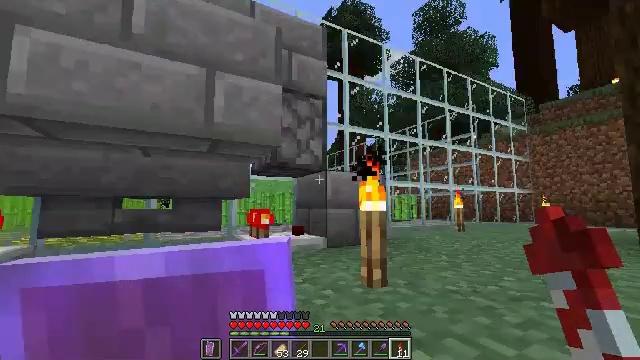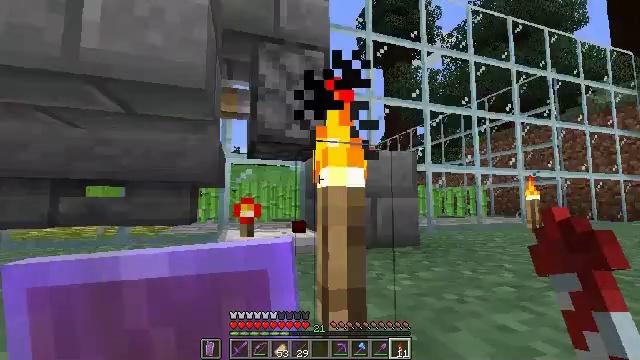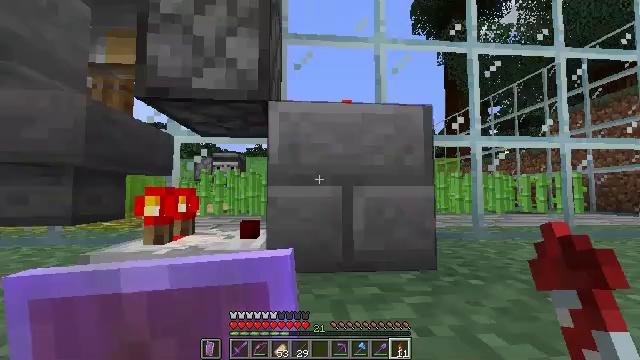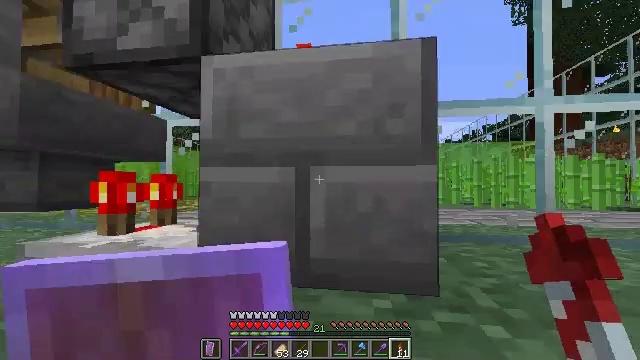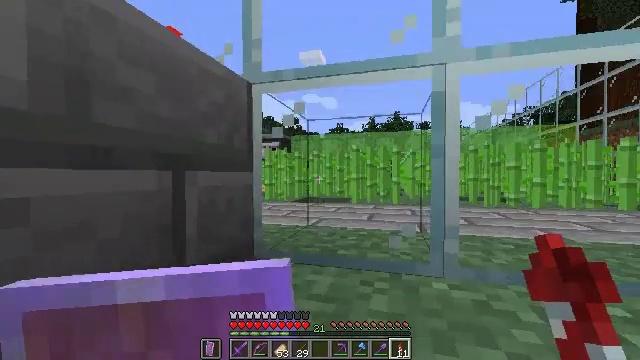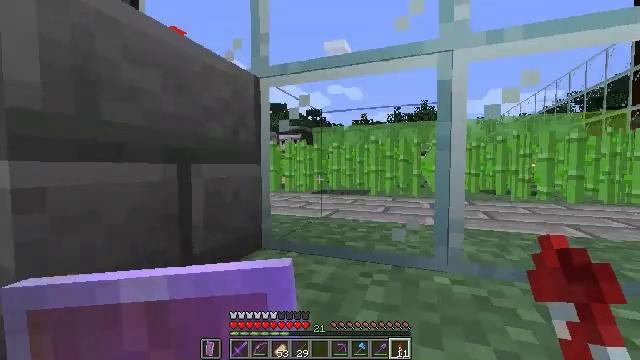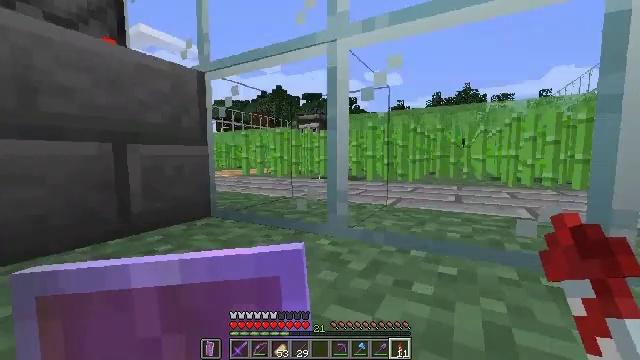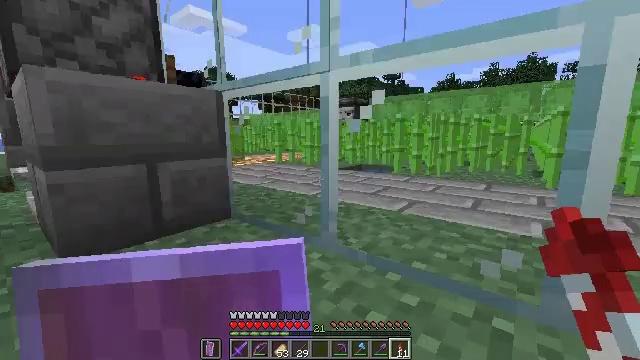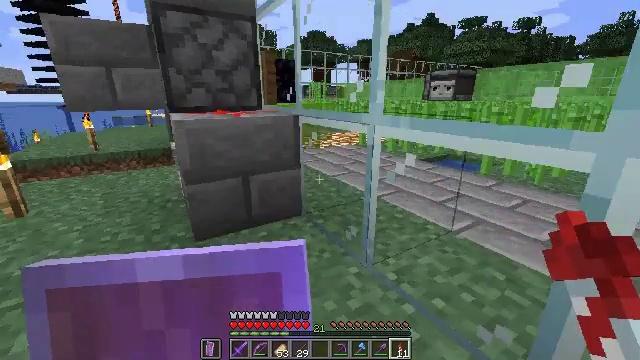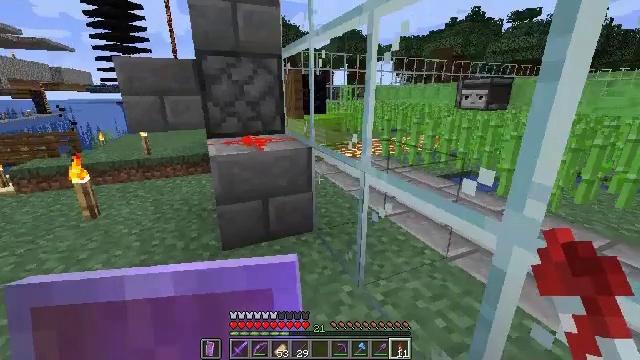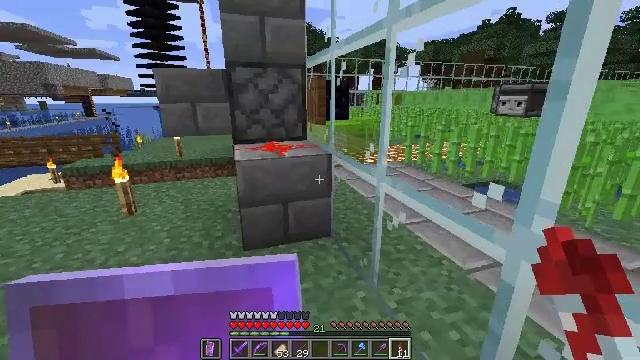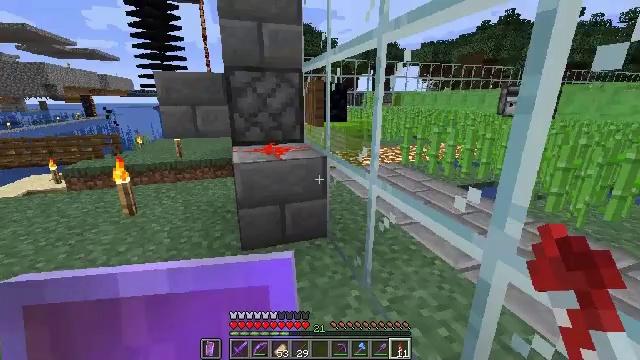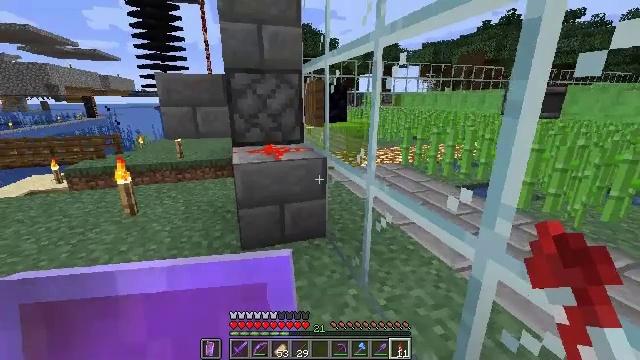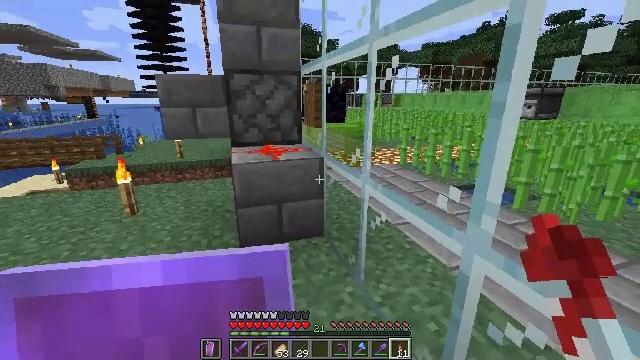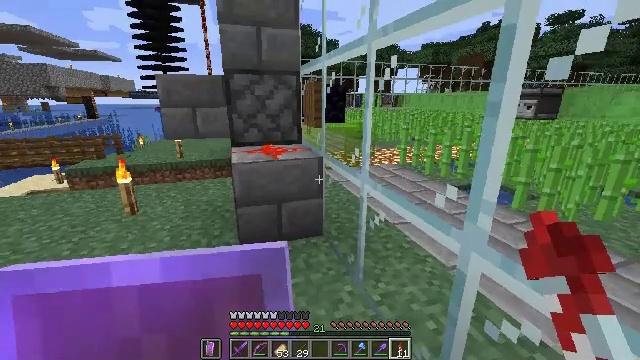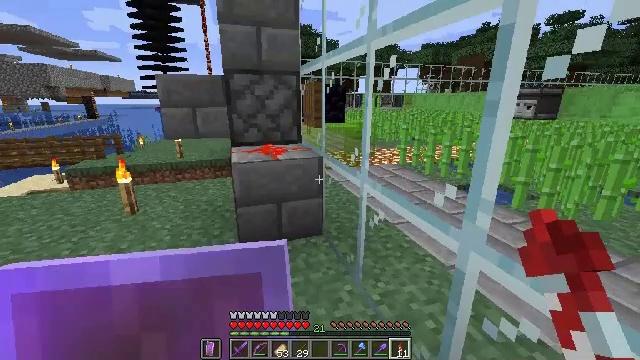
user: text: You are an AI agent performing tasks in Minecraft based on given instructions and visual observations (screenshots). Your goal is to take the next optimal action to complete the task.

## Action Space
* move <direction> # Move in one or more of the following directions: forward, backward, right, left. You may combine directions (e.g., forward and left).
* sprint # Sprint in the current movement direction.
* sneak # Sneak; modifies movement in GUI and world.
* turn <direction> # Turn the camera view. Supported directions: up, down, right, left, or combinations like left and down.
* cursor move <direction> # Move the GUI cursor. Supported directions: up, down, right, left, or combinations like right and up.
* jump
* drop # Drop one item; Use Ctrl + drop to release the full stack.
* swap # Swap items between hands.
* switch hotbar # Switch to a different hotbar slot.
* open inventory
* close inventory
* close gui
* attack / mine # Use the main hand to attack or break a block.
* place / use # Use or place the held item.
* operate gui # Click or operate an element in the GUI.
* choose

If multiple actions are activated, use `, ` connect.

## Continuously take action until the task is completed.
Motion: motion action
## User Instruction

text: Drop wheat seeds.
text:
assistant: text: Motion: turn left
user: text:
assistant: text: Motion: turn left and down
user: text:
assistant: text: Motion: turn left and down
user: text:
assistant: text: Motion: turn left and down
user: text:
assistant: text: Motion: turn left and down
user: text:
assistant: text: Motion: turn left and down
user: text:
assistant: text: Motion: turn left and down
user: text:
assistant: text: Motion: turn left and down
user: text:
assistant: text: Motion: turn left
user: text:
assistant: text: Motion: turn left
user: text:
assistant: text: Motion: no_op
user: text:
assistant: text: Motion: no_op
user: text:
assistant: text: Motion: no_op
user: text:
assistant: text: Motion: no_op
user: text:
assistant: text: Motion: no_op
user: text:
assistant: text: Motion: no_op
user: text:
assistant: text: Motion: no_op
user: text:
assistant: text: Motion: no_op
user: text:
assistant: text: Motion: no_op
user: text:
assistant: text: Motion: no_op
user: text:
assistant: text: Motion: no_op
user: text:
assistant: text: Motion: no_op
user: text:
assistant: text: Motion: no_op
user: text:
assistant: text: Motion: no_op
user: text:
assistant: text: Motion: no_op
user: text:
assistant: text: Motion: no_op
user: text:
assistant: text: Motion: no_op
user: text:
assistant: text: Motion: no_op
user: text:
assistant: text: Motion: no_op
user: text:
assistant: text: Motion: move left